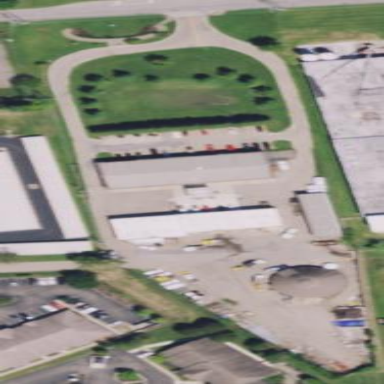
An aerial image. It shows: Government office located within industrial vehicle depot.